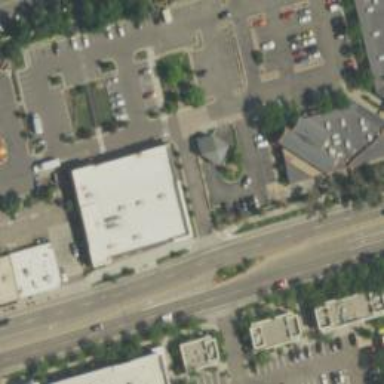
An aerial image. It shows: Retail area.